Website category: game
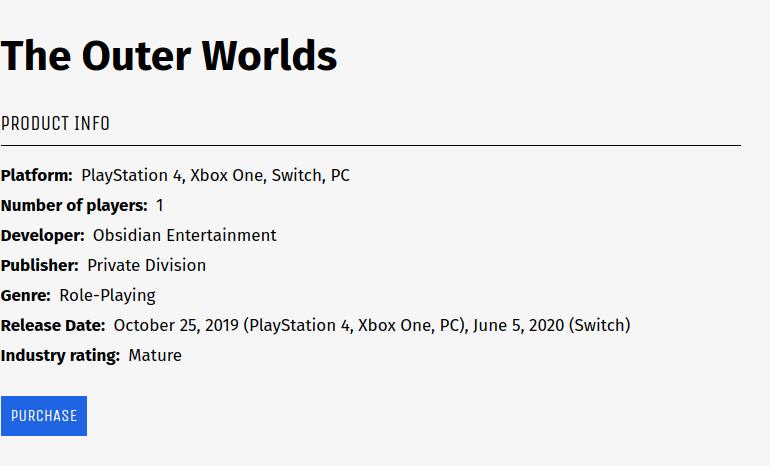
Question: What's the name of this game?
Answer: The Outer Worlds

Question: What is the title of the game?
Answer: The Outer Worlds

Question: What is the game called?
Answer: The Outer Worlds

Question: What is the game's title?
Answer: The Outer Worlds

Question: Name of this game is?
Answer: The Outer Worlds

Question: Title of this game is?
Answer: The Outer Worlds

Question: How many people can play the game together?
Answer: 1

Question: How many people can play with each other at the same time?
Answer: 1

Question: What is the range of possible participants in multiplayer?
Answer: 1

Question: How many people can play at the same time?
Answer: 1

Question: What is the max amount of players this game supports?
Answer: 1

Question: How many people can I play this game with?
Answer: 1

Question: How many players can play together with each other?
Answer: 1

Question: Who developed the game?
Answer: Obsidian Entertainment

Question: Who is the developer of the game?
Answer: Obsidian Entertainment

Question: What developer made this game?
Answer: Obsidian Entertainment

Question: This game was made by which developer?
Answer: Obsidian Entertainment

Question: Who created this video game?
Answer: Obsidian Entertainment

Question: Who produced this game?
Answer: Obsidian Entertainment

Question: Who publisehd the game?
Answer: Private Division

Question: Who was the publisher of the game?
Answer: Private Division

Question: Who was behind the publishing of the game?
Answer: Private Division

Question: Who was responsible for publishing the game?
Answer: Private Division

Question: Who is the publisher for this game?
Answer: Private Division

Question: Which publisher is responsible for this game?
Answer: Private Division

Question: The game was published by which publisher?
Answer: Private Division

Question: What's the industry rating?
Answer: Mature

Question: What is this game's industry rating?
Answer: Mature

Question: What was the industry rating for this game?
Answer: Mature

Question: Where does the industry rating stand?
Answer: Mature

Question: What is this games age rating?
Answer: Mature

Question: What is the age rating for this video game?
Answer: Mature

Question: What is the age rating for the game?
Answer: Mature

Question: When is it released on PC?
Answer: October 25, 2019

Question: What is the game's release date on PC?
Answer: October 25, 2019

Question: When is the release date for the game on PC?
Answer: October 25, 2019

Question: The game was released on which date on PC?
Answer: October 25, 2019

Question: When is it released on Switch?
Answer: June 5, 2020

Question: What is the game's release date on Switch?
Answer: June 5, 2020

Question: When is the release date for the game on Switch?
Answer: June 5, 2020

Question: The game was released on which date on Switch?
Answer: June 5, 2020

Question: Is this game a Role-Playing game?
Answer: yes

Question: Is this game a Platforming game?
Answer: no

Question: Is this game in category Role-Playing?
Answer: yes

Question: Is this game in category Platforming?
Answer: no

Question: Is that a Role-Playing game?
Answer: yes

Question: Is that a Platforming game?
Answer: no

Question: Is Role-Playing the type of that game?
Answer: yes

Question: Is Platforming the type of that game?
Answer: no

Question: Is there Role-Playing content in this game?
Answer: yes

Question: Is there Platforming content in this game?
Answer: no

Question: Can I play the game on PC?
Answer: yes

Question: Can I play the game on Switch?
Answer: yes

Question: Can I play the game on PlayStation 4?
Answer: yes

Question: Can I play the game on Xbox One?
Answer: yes

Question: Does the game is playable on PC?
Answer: yes

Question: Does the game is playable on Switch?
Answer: yes

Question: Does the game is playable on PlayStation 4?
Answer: yes

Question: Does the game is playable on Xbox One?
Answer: yes

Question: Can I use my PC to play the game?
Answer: yes

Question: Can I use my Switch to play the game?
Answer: yes

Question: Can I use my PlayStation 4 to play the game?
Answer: yes

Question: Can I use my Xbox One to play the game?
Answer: yes

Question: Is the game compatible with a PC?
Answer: yes